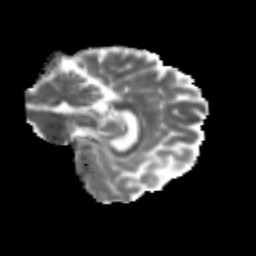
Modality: MD
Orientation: sagittal
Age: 23
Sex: female
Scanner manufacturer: siemens
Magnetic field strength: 3 T
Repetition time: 3.5 s
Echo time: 0.125 s